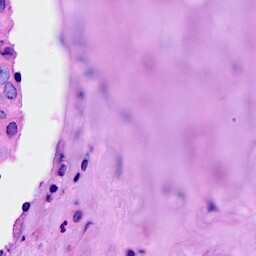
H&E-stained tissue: Breast